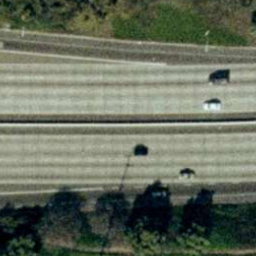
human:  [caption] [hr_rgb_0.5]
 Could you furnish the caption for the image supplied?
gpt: There are two straight freeways closed to each other with some cars on the roads .

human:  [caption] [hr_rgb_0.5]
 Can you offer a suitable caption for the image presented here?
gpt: Some cars are on the freeways .

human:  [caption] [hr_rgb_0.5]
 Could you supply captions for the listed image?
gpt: There are two straight freeways closed to each other .

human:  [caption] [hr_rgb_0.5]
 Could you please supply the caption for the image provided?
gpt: Two straight freeways closed to each other with some cars on the roads .

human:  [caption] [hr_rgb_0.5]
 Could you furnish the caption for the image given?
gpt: There are some cars are on the freeways .